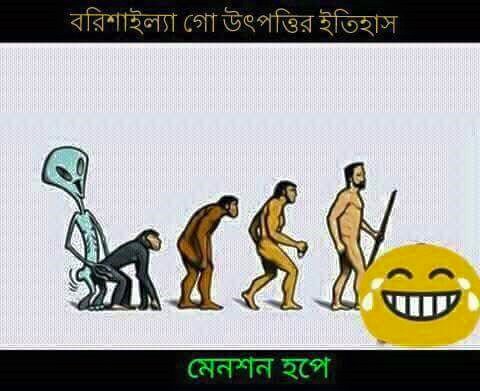
Caption: বরিশাইল্যা গো উৎপত্তির ইতিহাস      মেনশন হপে
Label: hate